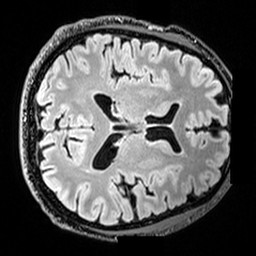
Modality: T2w
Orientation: axial
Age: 35
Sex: male
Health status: healthy
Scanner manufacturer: siemens
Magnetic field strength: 3 T
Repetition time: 5 s
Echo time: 0.397 s